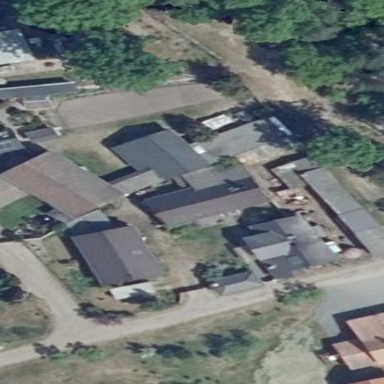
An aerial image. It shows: Flat roof building with grey roof.